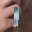
Label: 1